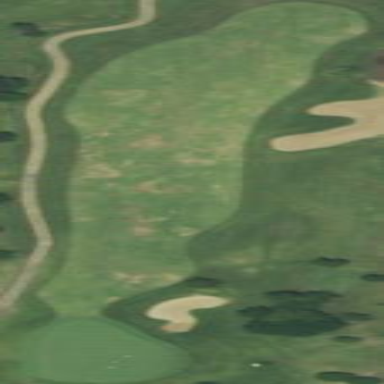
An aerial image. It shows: Grassy area designated as golf fairway.